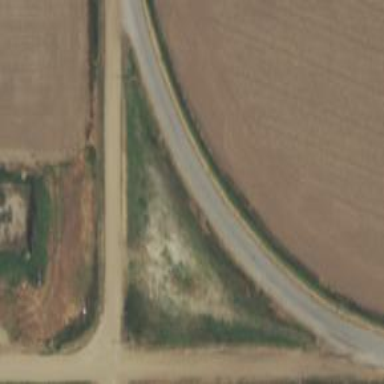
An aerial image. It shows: Tertiary_link road with asphalt surface.